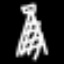
Label: The Eiffel Tower